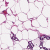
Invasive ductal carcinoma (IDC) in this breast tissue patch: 0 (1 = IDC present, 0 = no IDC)